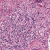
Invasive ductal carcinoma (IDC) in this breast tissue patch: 0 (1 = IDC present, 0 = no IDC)